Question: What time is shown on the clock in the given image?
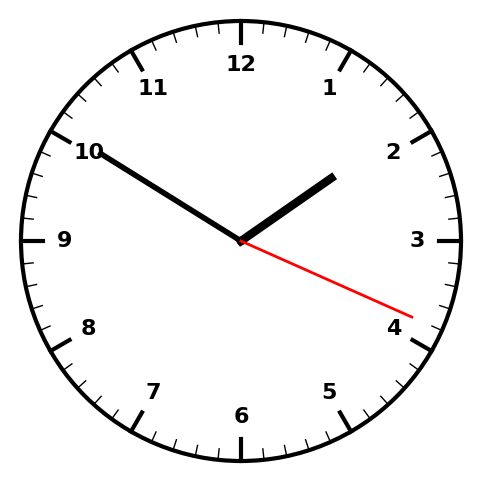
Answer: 01:50:19